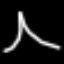
Label: The Eiffel Tower